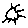
Label: sun